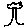
Label: tree